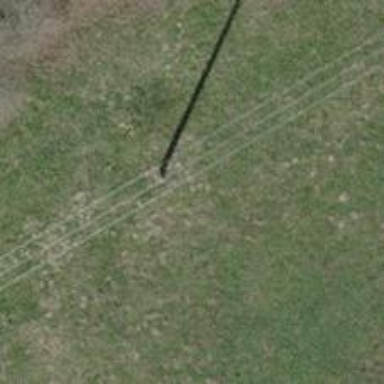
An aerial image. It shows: Power pole.